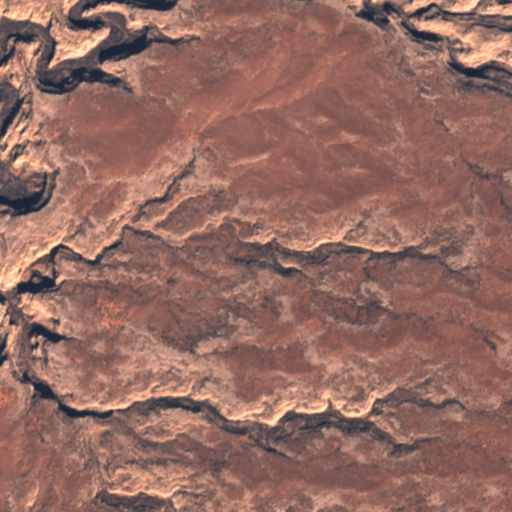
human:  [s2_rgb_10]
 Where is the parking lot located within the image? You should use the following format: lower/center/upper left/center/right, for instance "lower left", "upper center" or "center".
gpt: The parking lot is located in the lower right of the image.
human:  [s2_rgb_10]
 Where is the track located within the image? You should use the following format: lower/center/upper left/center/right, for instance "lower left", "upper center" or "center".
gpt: There is no track in the image.